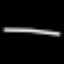
Label: line